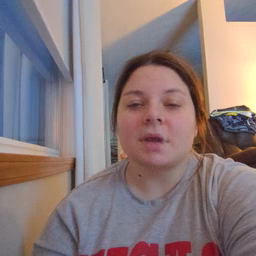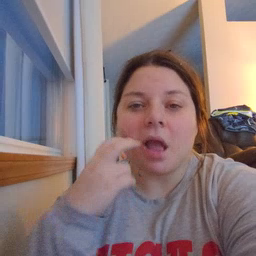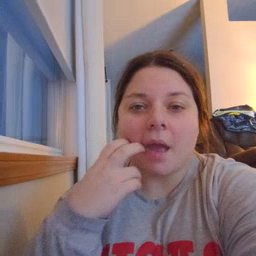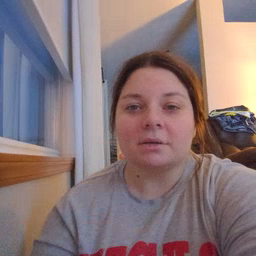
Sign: gum